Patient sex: M
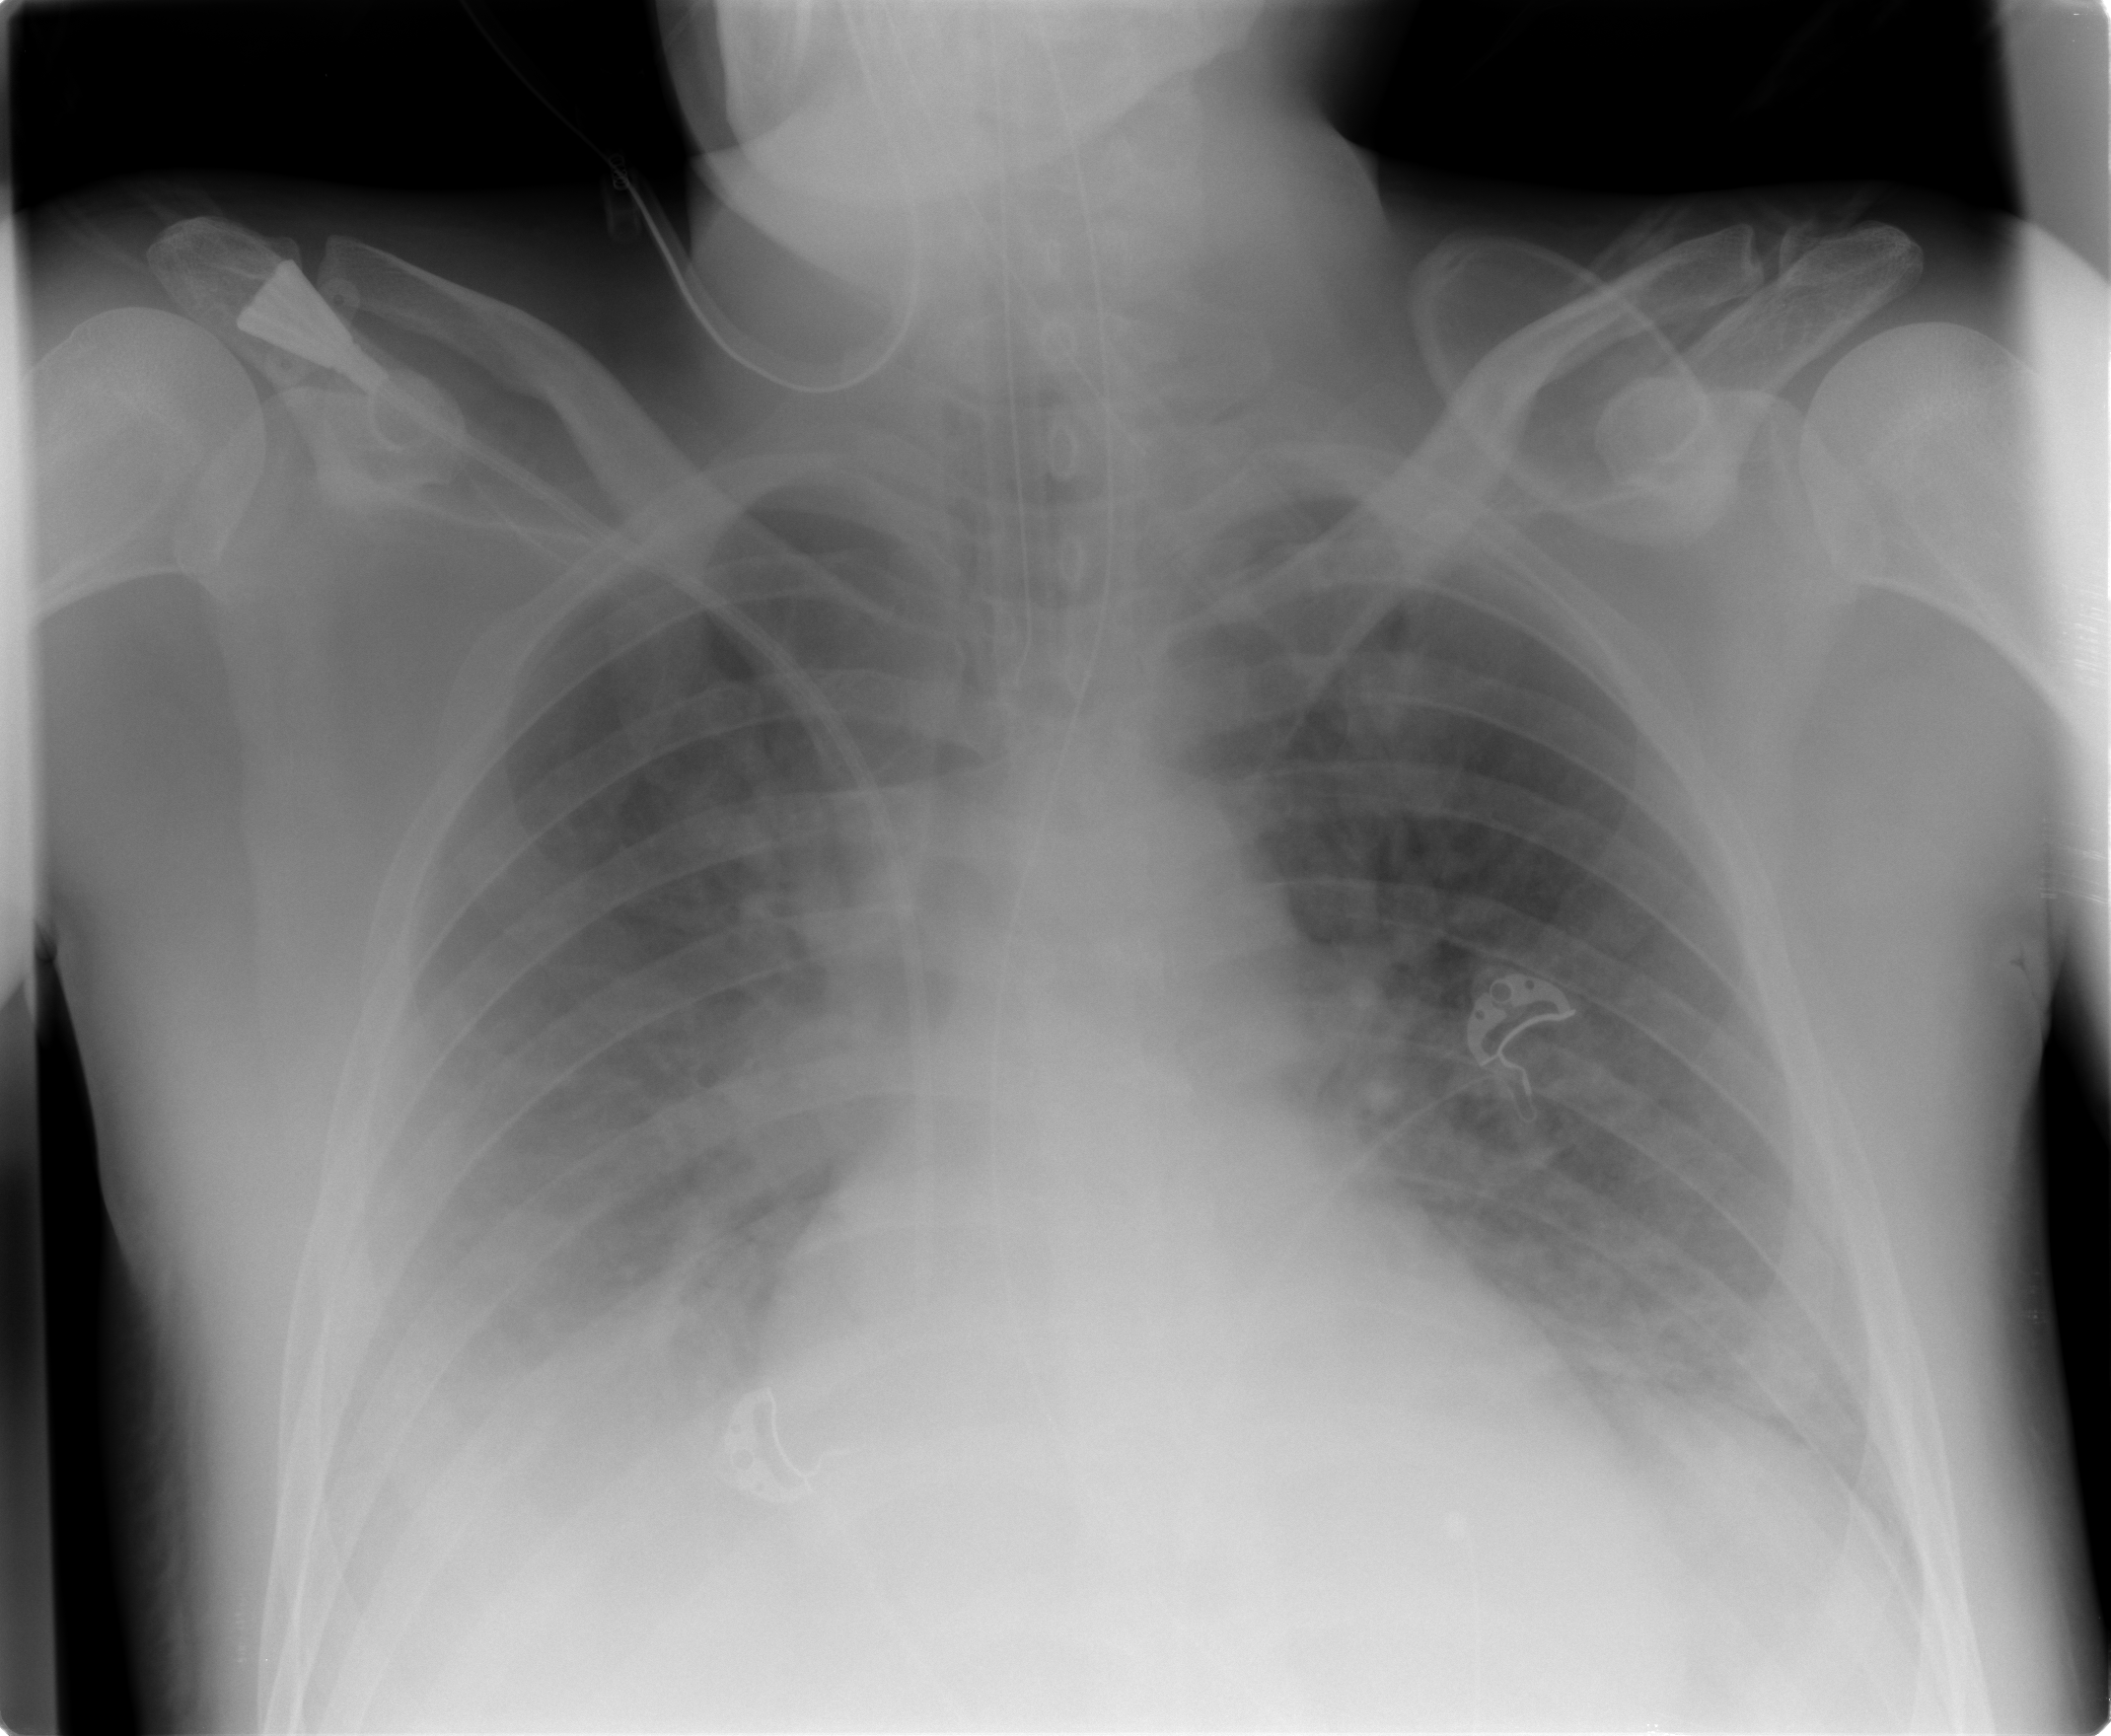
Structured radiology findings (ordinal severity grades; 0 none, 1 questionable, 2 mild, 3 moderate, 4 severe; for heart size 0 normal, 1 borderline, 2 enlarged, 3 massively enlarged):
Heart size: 0
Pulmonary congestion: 2
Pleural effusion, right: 3
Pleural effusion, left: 2
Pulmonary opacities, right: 2
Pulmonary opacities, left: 2
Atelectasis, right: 2
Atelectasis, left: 1